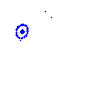
Particle: proton